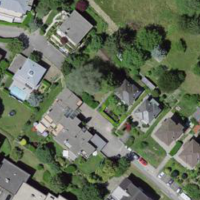
EUNIS habitat code: 55
Species observed at this site:
Tanacetum parthenium